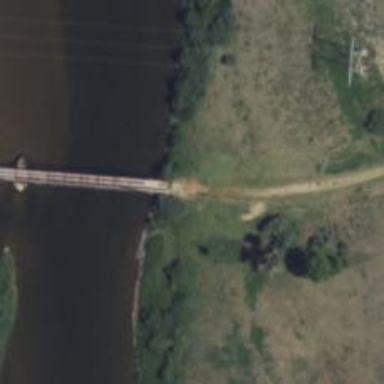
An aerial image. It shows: Track road with bridge.